Interaction volume radius: 5 \u00c5
Interaction volume height: 10 \u00c5
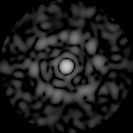
Disorder parameter: 0.8588